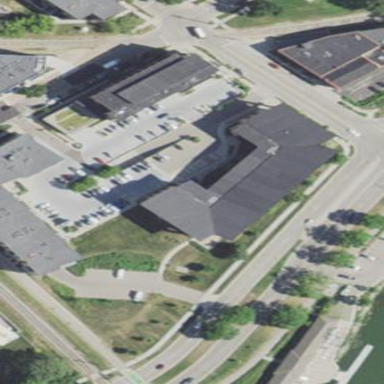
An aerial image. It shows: Building.